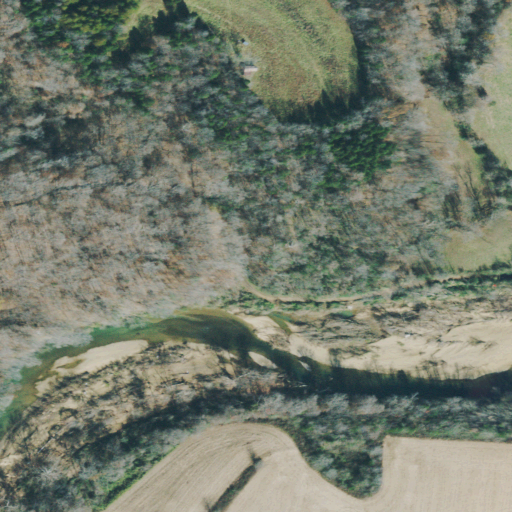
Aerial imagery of valley in Tennessee named Betty Hollow containing deciduous forest, mixed forest, pasture, open development, herbaceous wetlands, grassland, cultivated crops, and evergreen forest